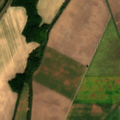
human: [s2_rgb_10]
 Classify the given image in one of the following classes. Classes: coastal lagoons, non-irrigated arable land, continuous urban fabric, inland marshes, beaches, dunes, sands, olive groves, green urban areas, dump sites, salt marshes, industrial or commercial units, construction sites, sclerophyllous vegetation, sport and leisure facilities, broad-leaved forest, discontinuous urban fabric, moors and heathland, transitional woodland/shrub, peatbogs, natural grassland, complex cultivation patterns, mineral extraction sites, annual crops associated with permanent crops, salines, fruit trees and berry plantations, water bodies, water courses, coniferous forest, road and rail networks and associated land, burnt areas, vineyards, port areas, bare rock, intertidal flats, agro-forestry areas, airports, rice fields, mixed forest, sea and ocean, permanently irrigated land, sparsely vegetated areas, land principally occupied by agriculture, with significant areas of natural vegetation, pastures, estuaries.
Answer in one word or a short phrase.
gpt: non-irrigated arable land, land principally occupied by agriculture, with significant areas of natural vegetation